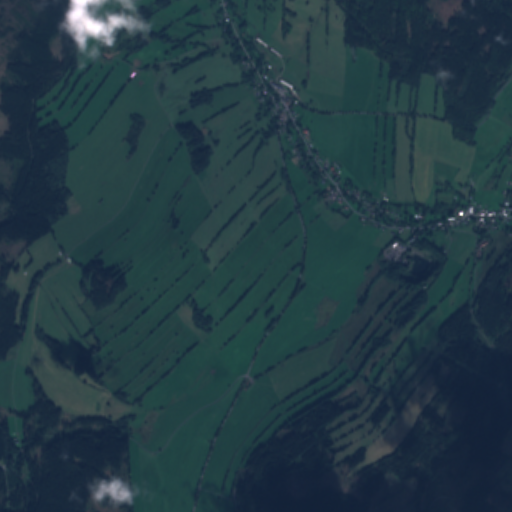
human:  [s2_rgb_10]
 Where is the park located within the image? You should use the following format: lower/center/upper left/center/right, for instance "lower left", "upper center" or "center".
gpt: The park is located in the center right of the image.
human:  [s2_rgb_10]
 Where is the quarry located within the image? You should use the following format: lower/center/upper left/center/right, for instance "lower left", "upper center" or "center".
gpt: The quarry is located in the center right of the image.
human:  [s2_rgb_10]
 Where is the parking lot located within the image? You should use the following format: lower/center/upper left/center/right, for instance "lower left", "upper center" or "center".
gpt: There is no parking lot in the image.